Question: Just as the title suggests, I am making a website that utilizes the "off canvas" menu approach to save space and modernize the look and feel of the site on mobile devices.
The exact problem is that the menu itself will not move off the canvas when the page is loaded in iOS 7 on an iPad. This is not the case in iOS 6 though, when I checked it. The flyout works perfectly on my desktop when I resize the browser window.
This is what it looks like on an iPad Air with iOS 7

I was surprised to find that with an earlier iPad. I am racking my brains trying to figure this out. Here is the code I am working with (note: I am using the Bootstrap 3 framework underneath all of this):
'''
<meta name="viewport" content="width=device-width, initial-scale=1.0">
'''
'''
@-webkit-viewport { width: device-width; }
@-moz-viewport { width: device-width; }
@-ms-viewport { width: device-width; }
@-o-viewport { width: device-width; }
@viewport { width: device-width; }
'''
'''
@media screen and (max-width: $screen-tablet) {
#nav {
position: absolute;
top: 0;
padding-top: 5.25em;
}
#nav .block {
position: relative;
padding: 0;
}
.js-ready #nav {
height: 100%;
width: 70%;
background: #333333;
}
.js-ready #nav .block {
background: transparent;
}
.js-ready #nav {
left: -70%;
}
.js-ready #inner-wrap {
left: 0;
}
.js-nav #inner-wrap {
left: 70%;
}
}
}
'''
'''
// Toggle the mobile navigation off-canvas menu
$(document).on('click', '.nav-btn', function(event)
{
event.preventDefault();
if ($('html').hasClass('js-nav-in'))
{
$('html').removeClass('js-nav-in').addClass('js-nav-out');
}
else if ($('html').hasClass('js-nav-out'))
{
$('html').removeClass('js-nav-out').addClass('js-nav-in');
}
});
'''
I'm sorry for the code dump, but that seems to make this a more complex issue. Any tips or suggestions anyone has would be appreciated. I am willing to completely rebuild the menu if it means that this menu would work across the bulk of tablets and mobile phones.
As a note, when I tap on the menu icon or closing x the view zooms in as if the total width of the page is less. I think this may be a complete rebuild type situation. If you know of a resource where I would be able to see how this could be properly done, I would accept it.
EDIT: The sizing seems to work in iOS 7 Safari. However, when the user swipes to the side, the menu comes out. This is still an issue, just a different one. Any helpful resources would be appreciated.
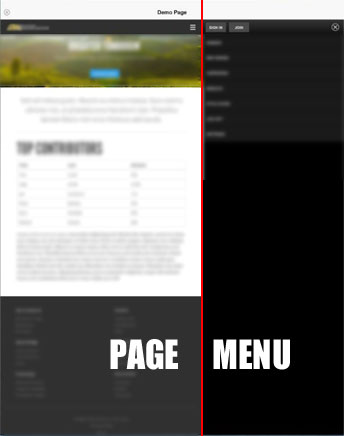
Answer: As a test, could you change your CSS to hide the navigation ('#nav {display:none;}')on top of positioning it off the page. Then have your jquery '.show();' and '.hide();' the nav respectively when the user clicks on the menu along with your slide in/out transition.
My gut instinct is that since the nav is technically still part of the layout (it's just off to the right, presumably with 'overflow:hidden' on the parent container), but iOS is thinking its part of the layout and is including it somehow.
So as a test, hide the nav and I'm thinking iPad iOS7 should respect it being gone and have your "page" take up the full width of the viewport (that's my theory at least).